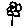
Label: flower